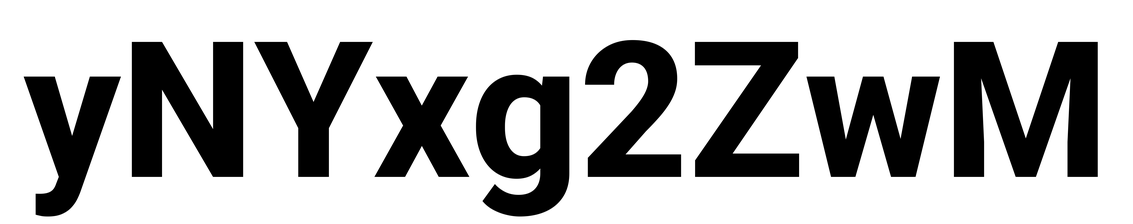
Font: Roboto_ExtraBold